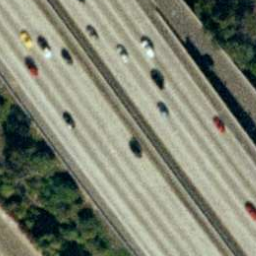
Label: freeway